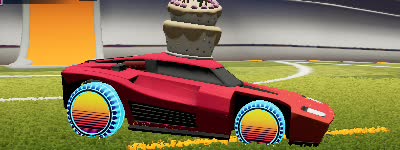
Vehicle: breakout